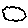
Label: cloud